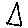
Label: triangle